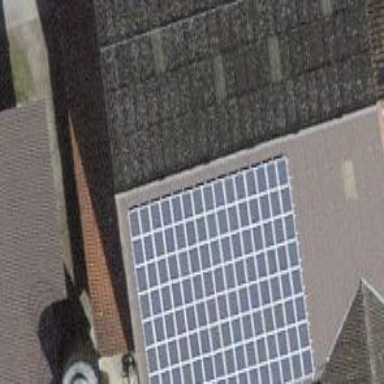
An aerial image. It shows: Solar power generator with photovoltaic panels.